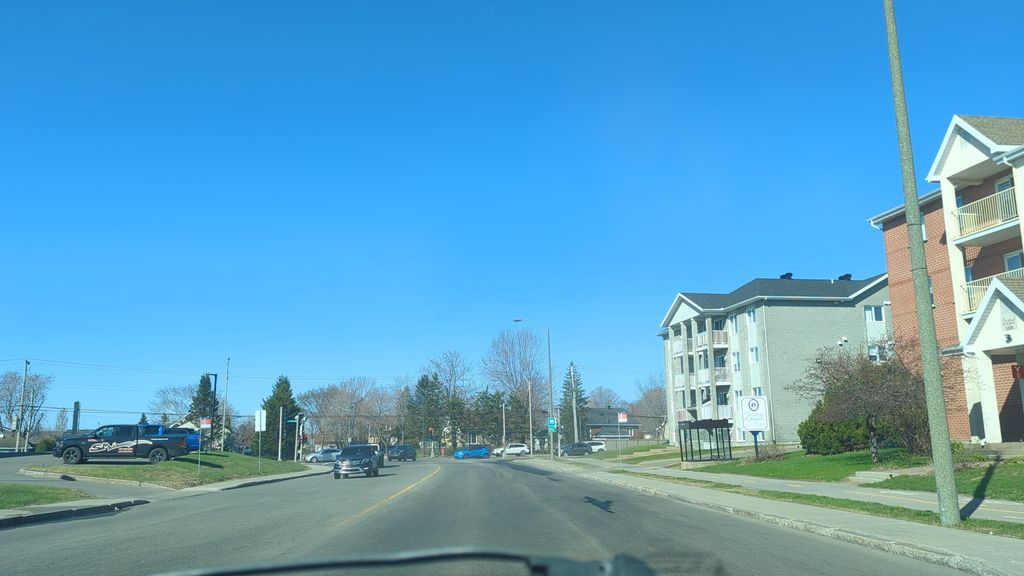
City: quebec_city